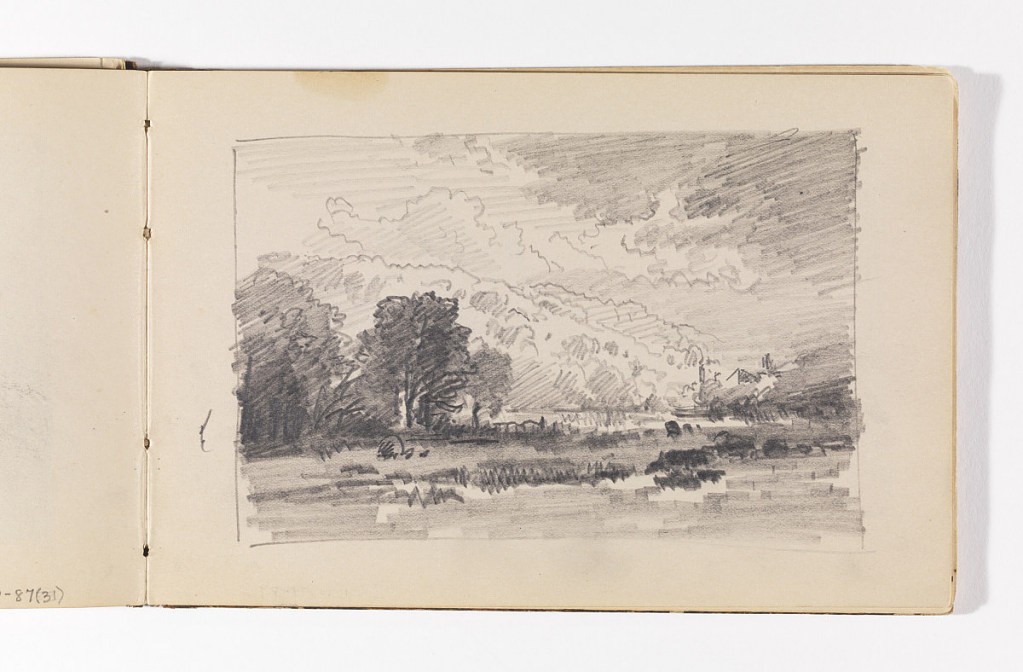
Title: Landscape with Dark Trees, Village, Mountains and Clouds
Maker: William Trost Richards, American, 1833–1905
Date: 1885–1902
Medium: Graphite on cream wove paper
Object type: Sketchbook folio
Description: Grass in foreground with stand of trees in left middleground. At right, farther back, additional trees and a town. In distance, stretching across horizon, mountains, and above, cumulus clouds.